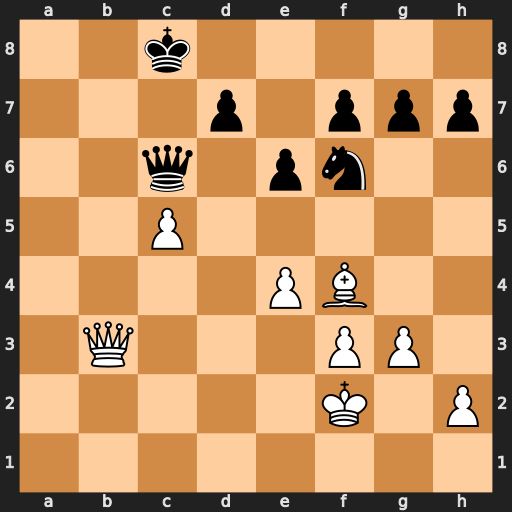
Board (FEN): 2k5/3p1ppp/2q1pn2/2P5/4PB2/1Q3PP1/5K1P/8
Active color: w
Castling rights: -
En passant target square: -
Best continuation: Qb8#